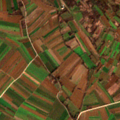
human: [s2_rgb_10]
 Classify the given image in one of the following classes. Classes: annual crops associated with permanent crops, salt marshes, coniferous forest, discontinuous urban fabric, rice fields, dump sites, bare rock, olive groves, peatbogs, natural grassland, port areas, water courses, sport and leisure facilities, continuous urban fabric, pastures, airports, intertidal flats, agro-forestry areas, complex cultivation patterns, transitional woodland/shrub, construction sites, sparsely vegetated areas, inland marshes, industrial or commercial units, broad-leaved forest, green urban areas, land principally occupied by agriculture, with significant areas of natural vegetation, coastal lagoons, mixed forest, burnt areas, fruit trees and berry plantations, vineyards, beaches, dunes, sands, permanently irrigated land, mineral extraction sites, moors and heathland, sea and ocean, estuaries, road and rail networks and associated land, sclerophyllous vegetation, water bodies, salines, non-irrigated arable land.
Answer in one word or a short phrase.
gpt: non-irrigated arable land, complex cultivation patterns, land principally occupied by agriculture, with significant areas of natural vegetation